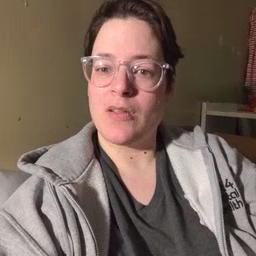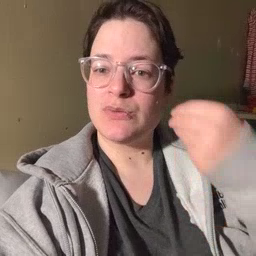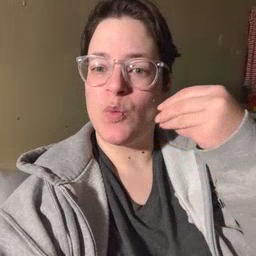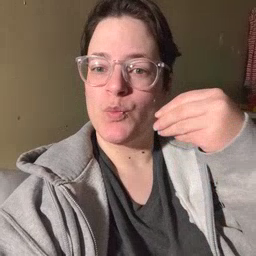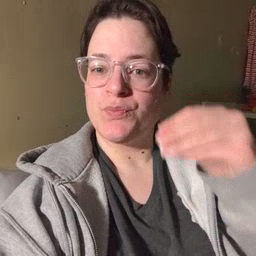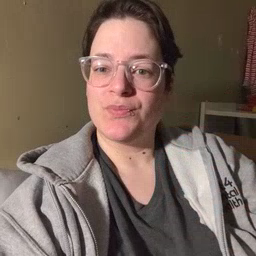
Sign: store